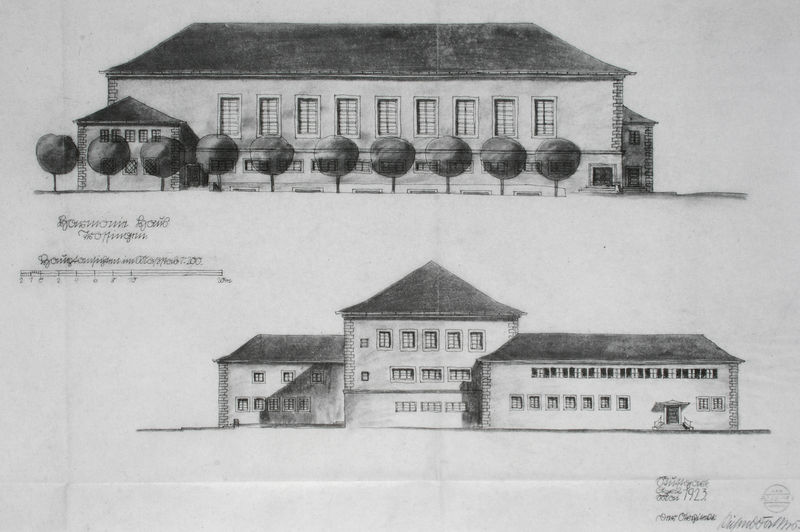
Titel: Harmonie Trossingen, Ansicht
Künstler: Richard Döcker
Schlagwörter: laub, schatten, weiß, bäume, fenster, grau, licht, schwarz, skizze, zeichnung, anlage, dach, gebäude, architektur, steine, signatur, blatt, pflanzen, schrift, leiste, ansicht, fassade, studie, dächer, grafik, graphik, klein, treppe, anbau, schwarzweiß, beschriftung, entwurf, rustika, gesims, risalit, walmdach, mezzanin, geschosse, plan, kellerfenster, büschel, entwürfe, skizzen, stockwerke, handschrift, legende, aufriss, maßstab, aufrisse, anbauten, durchscheinend, grpß, sufgang, zwischewngeschoss